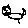
Label: cat